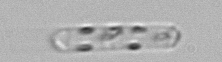
Label: Cerataulina_pelagica